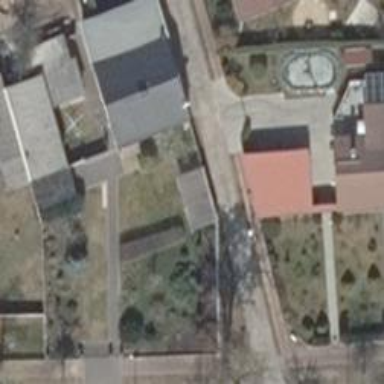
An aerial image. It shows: Concrete residential road with sidewalk on the left.